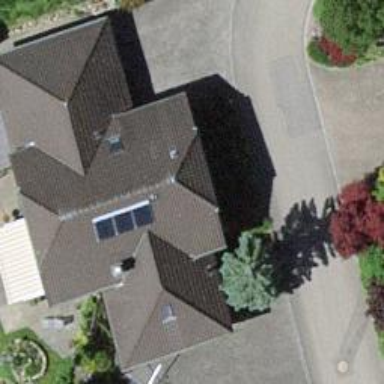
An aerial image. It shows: Simple house.